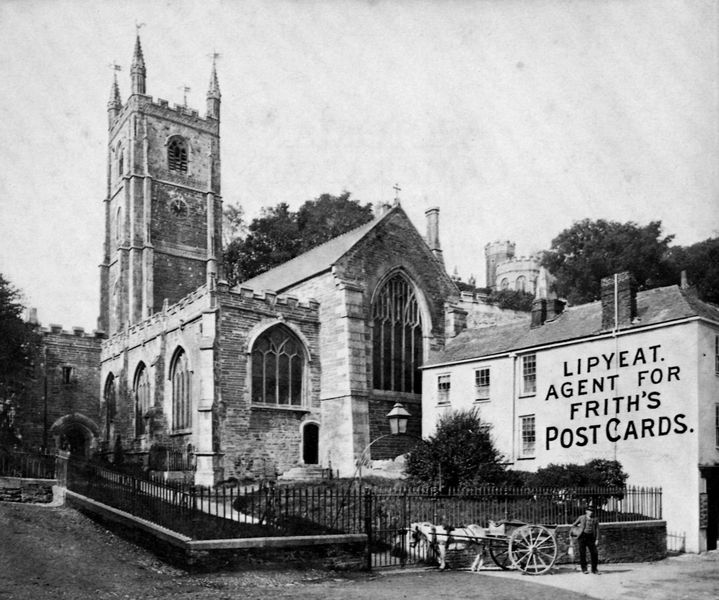
Titel: Kirche in Fowey
Künstler: Francis Frith
Institution: Sammlung Harker
Schlagwörter: baum, dunkel, himmel, mann, schatten, weiß, bäume, kirchturm, landschaft, fenster, grau, hell, hut, lampe, laterne, licht, schwarz, straße, dach, gebäude, haus, schloss, weg, zaun, kappe, architektur, stein, steine, häuser, busch, gebüsch, gitter, kirche, england, gotik, kamin, kamine, karren, pferd, pferde, räder, schornstein, turm, garten, schrift, dorf, giebel, mauer, backstein, einspänner, kutsche, speichen, werbung, rad, wagen, uhr, weste, zinnen, foto, fotografie, eisen, burg, kreuz, türme, schwarz weiss, polizist, buchstaben, plakat, reklame, friedhof, photo, karte, stäbe, gotisch, spitzbogen, mauern, straßenlaterne, steigung, chor, achse, hahn, postkarte, wnad, pferdegespann, gothik, gespann, fotographie, englisch, römisch, turmuhr, fuhrwerk, leiterwagen, gemauert, wetterhahn, drei schiffe, irland, postkarten, britannien, choransicht, fuhrwek, griedhof, karen, pferdewgen, 1pferd, wagen#, pkakat, rwagen, lipyeat, postcards